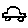
Label: car